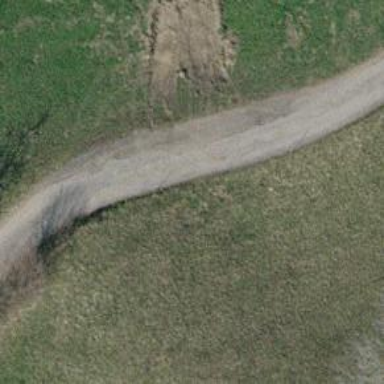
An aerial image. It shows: Unclassified road.